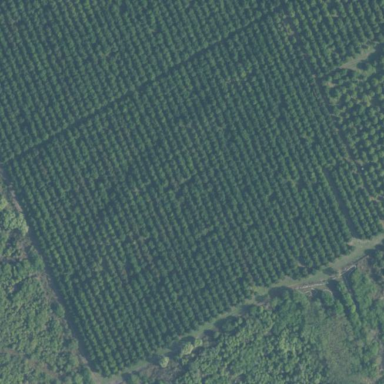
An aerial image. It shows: Orchard filled with macadamia trees.